Field crop: maize
Growth stage: 2
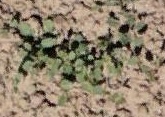
Species: convolvulus